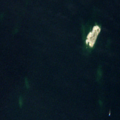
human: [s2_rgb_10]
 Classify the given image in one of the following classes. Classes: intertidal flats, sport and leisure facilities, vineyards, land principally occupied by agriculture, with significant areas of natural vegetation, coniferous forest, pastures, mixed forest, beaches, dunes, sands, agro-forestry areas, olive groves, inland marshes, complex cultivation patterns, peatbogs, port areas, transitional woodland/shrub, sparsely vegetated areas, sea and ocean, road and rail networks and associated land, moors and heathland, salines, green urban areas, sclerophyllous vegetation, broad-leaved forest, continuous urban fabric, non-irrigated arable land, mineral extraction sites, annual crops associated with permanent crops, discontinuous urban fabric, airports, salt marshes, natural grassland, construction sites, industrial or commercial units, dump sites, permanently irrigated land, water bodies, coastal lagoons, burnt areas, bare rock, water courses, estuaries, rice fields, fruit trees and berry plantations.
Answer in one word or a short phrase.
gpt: sea and ocean